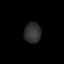
Tissue: lung
Cell type: Others
Senescence score: 0.2422
Nuclear area (px): 340
Mean DAPI intensity: 48.644